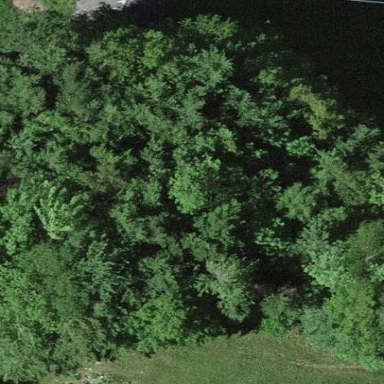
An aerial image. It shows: Forest area.